高三 · 解析几何
21. 如图, 已知圆上的 $A C=B D$, 过 $\mathrm{C}$ 点的圆的切线与 $\mathrm{BA}$ 的延长线交于点 $\mathrm{E}$,

(1) 证明: $\angle \mathrm{ACE}=\angle \mathrm{BCD}$;
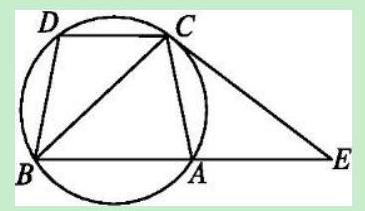
答案: 证明: $\because A C=B D, \therefore \angle B C D=\angle \mathrm{ABC}$.

又 $\because \mathrm{EC}$ 与圆相切于点 $\mathrm{C}$,

$\therefore \angle \mathrm{ACE}=\angle \mathrm{ABC} . \therefore \angle \mathrm{ACE}=\angle \mathrm{BCD}$.

(2) 证明: $\mathrm{BC}^{2}=\mathrm{BE} \cdot \mathrm{CD}$.

答案：证明： $\because \angle \mathrm{ECB}=\angle \mathrm{CDB}, \angle \mathrm{EBC}=\angle \mathrm{BCD}$,

$\therefore \triangle \mathrm{BDC} \sim \triangle \mathrm{ECB} . \therefore \frac{\mathrm{BC}}{\mathrm{BE}}=\frac{\mathrm{CD}}{\mathrm{BC}}$

即 $\mathrm{BC}^{2}=\mathrm{BE} \cdot \mathrm{CD}$.
解析: : 分析: 本题主要考查了弦切角的性质, 解决问题的关键是根据弦切角的性质:(1)证明这两个角都等于 $\angle \mathrm{ABC}$;(2)转化为证明 $\triangle \mathrm{BDC} \sim \triangle \mathrm{ECB}$